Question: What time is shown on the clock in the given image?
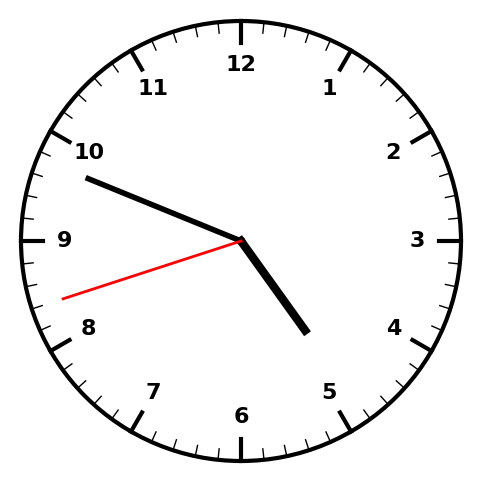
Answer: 04:48:42